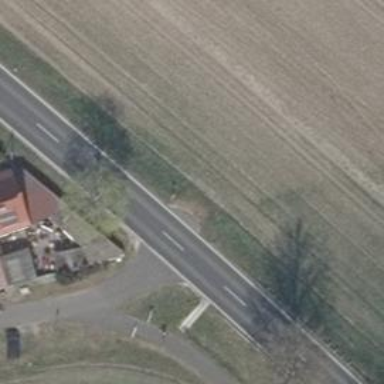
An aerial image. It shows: Asphalt road classified as primary highway.